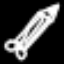
Label: pencil